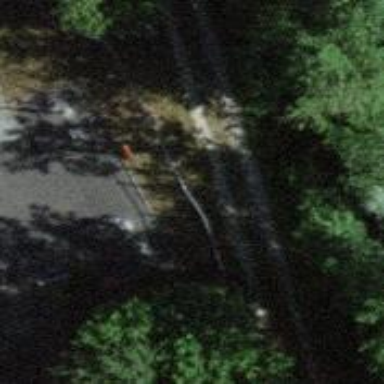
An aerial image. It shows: Pole with roof cover.